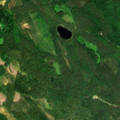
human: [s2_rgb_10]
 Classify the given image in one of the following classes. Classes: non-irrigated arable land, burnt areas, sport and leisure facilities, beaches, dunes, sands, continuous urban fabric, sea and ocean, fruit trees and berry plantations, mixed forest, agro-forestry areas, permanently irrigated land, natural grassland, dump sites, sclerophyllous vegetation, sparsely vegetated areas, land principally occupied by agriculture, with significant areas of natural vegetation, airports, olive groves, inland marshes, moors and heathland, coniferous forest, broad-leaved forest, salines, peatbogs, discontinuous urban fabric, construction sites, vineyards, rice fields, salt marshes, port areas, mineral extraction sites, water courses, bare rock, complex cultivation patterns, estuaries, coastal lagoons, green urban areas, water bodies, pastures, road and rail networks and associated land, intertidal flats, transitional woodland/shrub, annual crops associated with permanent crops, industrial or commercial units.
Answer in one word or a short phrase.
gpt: coniferous forest, mixed forest